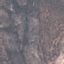
Land use / land cover: HerbaceousVegetation